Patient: sex M, age 62
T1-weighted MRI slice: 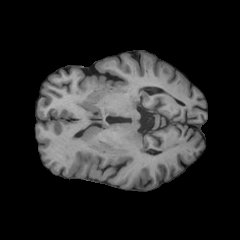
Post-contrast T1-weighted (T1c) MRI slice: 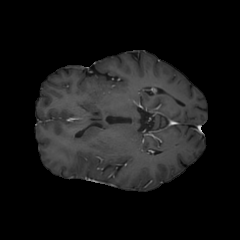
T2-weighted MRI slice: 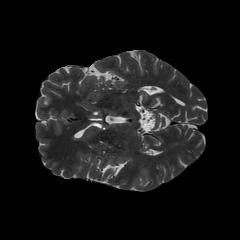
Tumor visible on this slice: no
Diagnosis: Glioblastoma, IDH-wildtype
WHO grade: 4